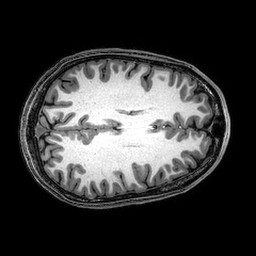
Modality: T1w
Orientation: axial
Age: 19
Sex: male
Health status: healthy
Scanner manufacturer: philips
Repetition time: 0.008206 s
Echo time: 0.00376 s